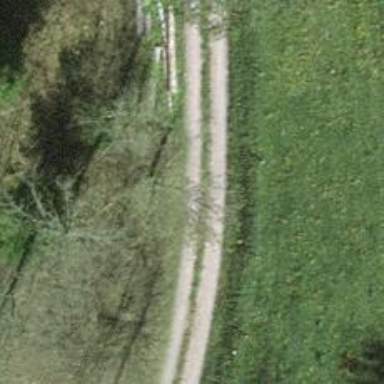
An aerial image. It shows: Gravel track with grade3 tracktype.